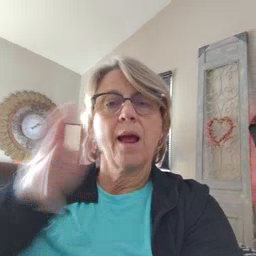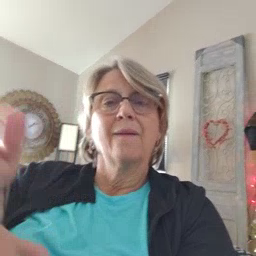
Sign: after